Milling tool wear sample.
Tool blade image: 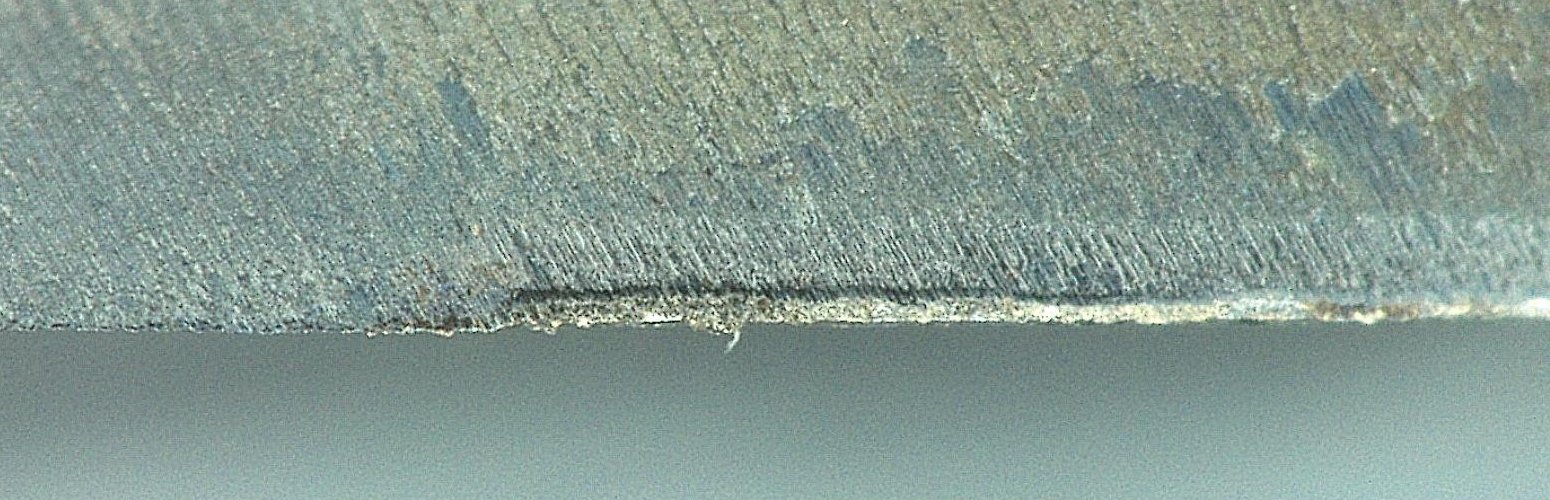
Chip image: 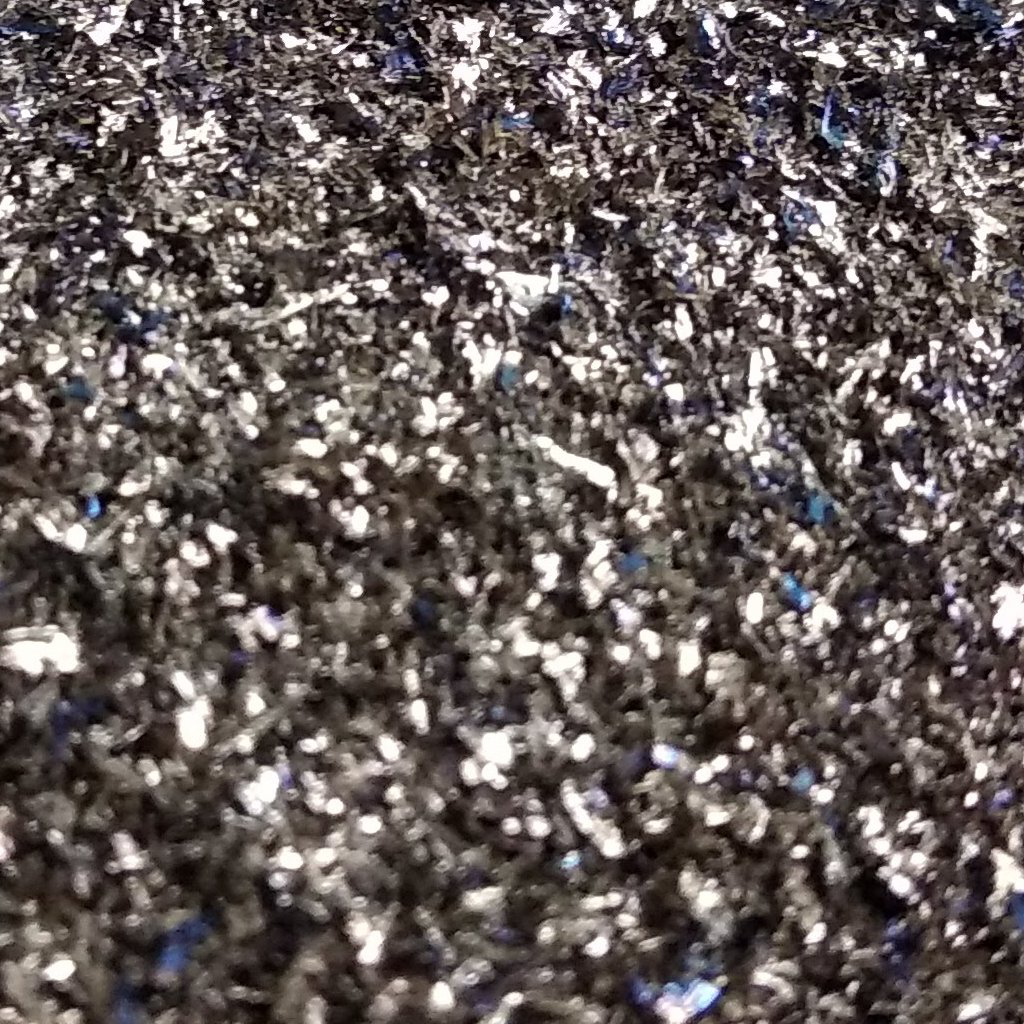
Workpiece image: 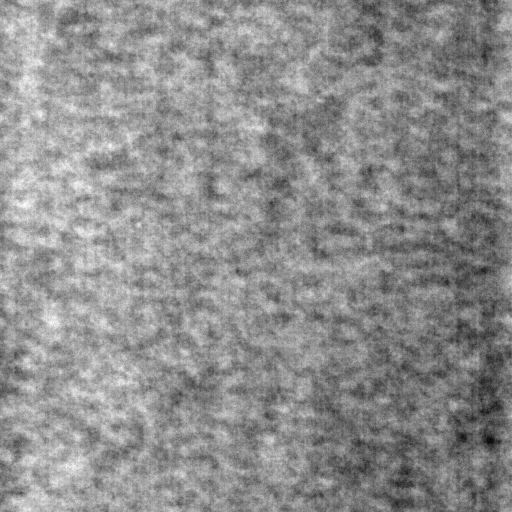
Tool wear state: used
Gaps: 20.49
Flank wear: 95.79
Overhang: 31.7
Force-signal Mel-spectrograms (X, Y, Z axes): 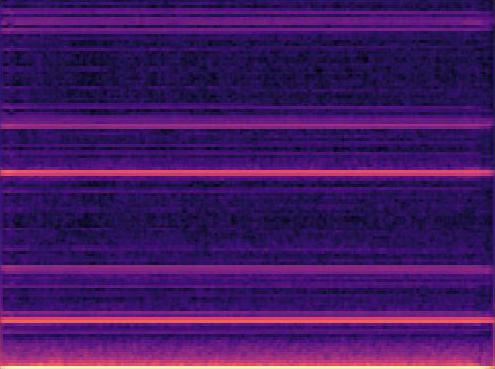 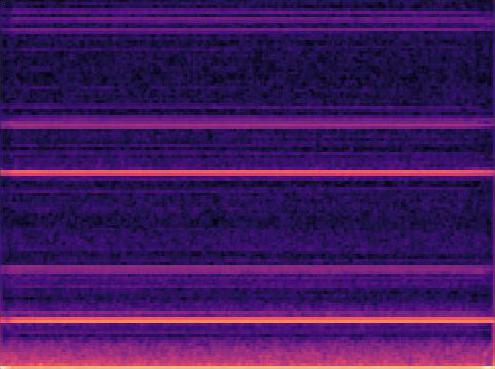 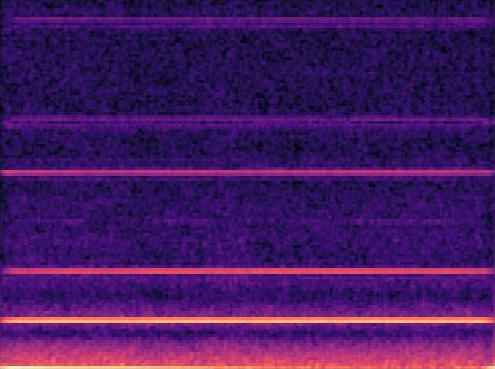
Force-signal scalograms (X, Y, Z axes): 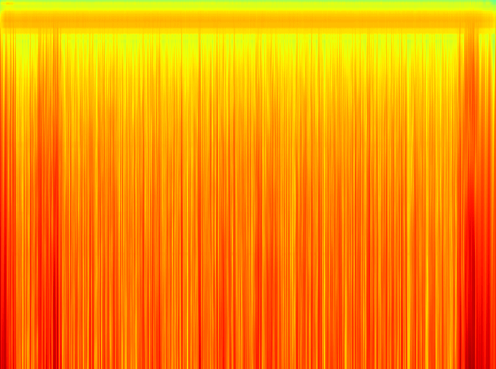 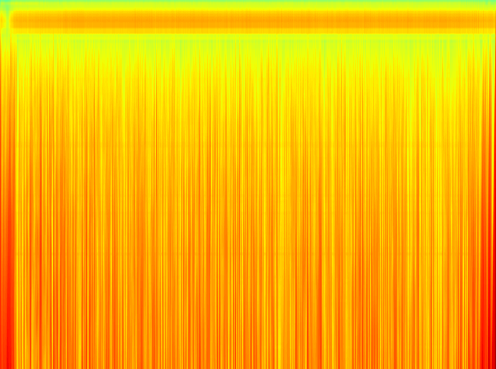 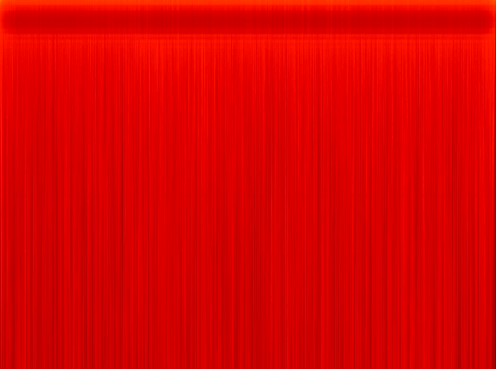
Force phase: steady_state_stabilization_wear